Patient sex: M
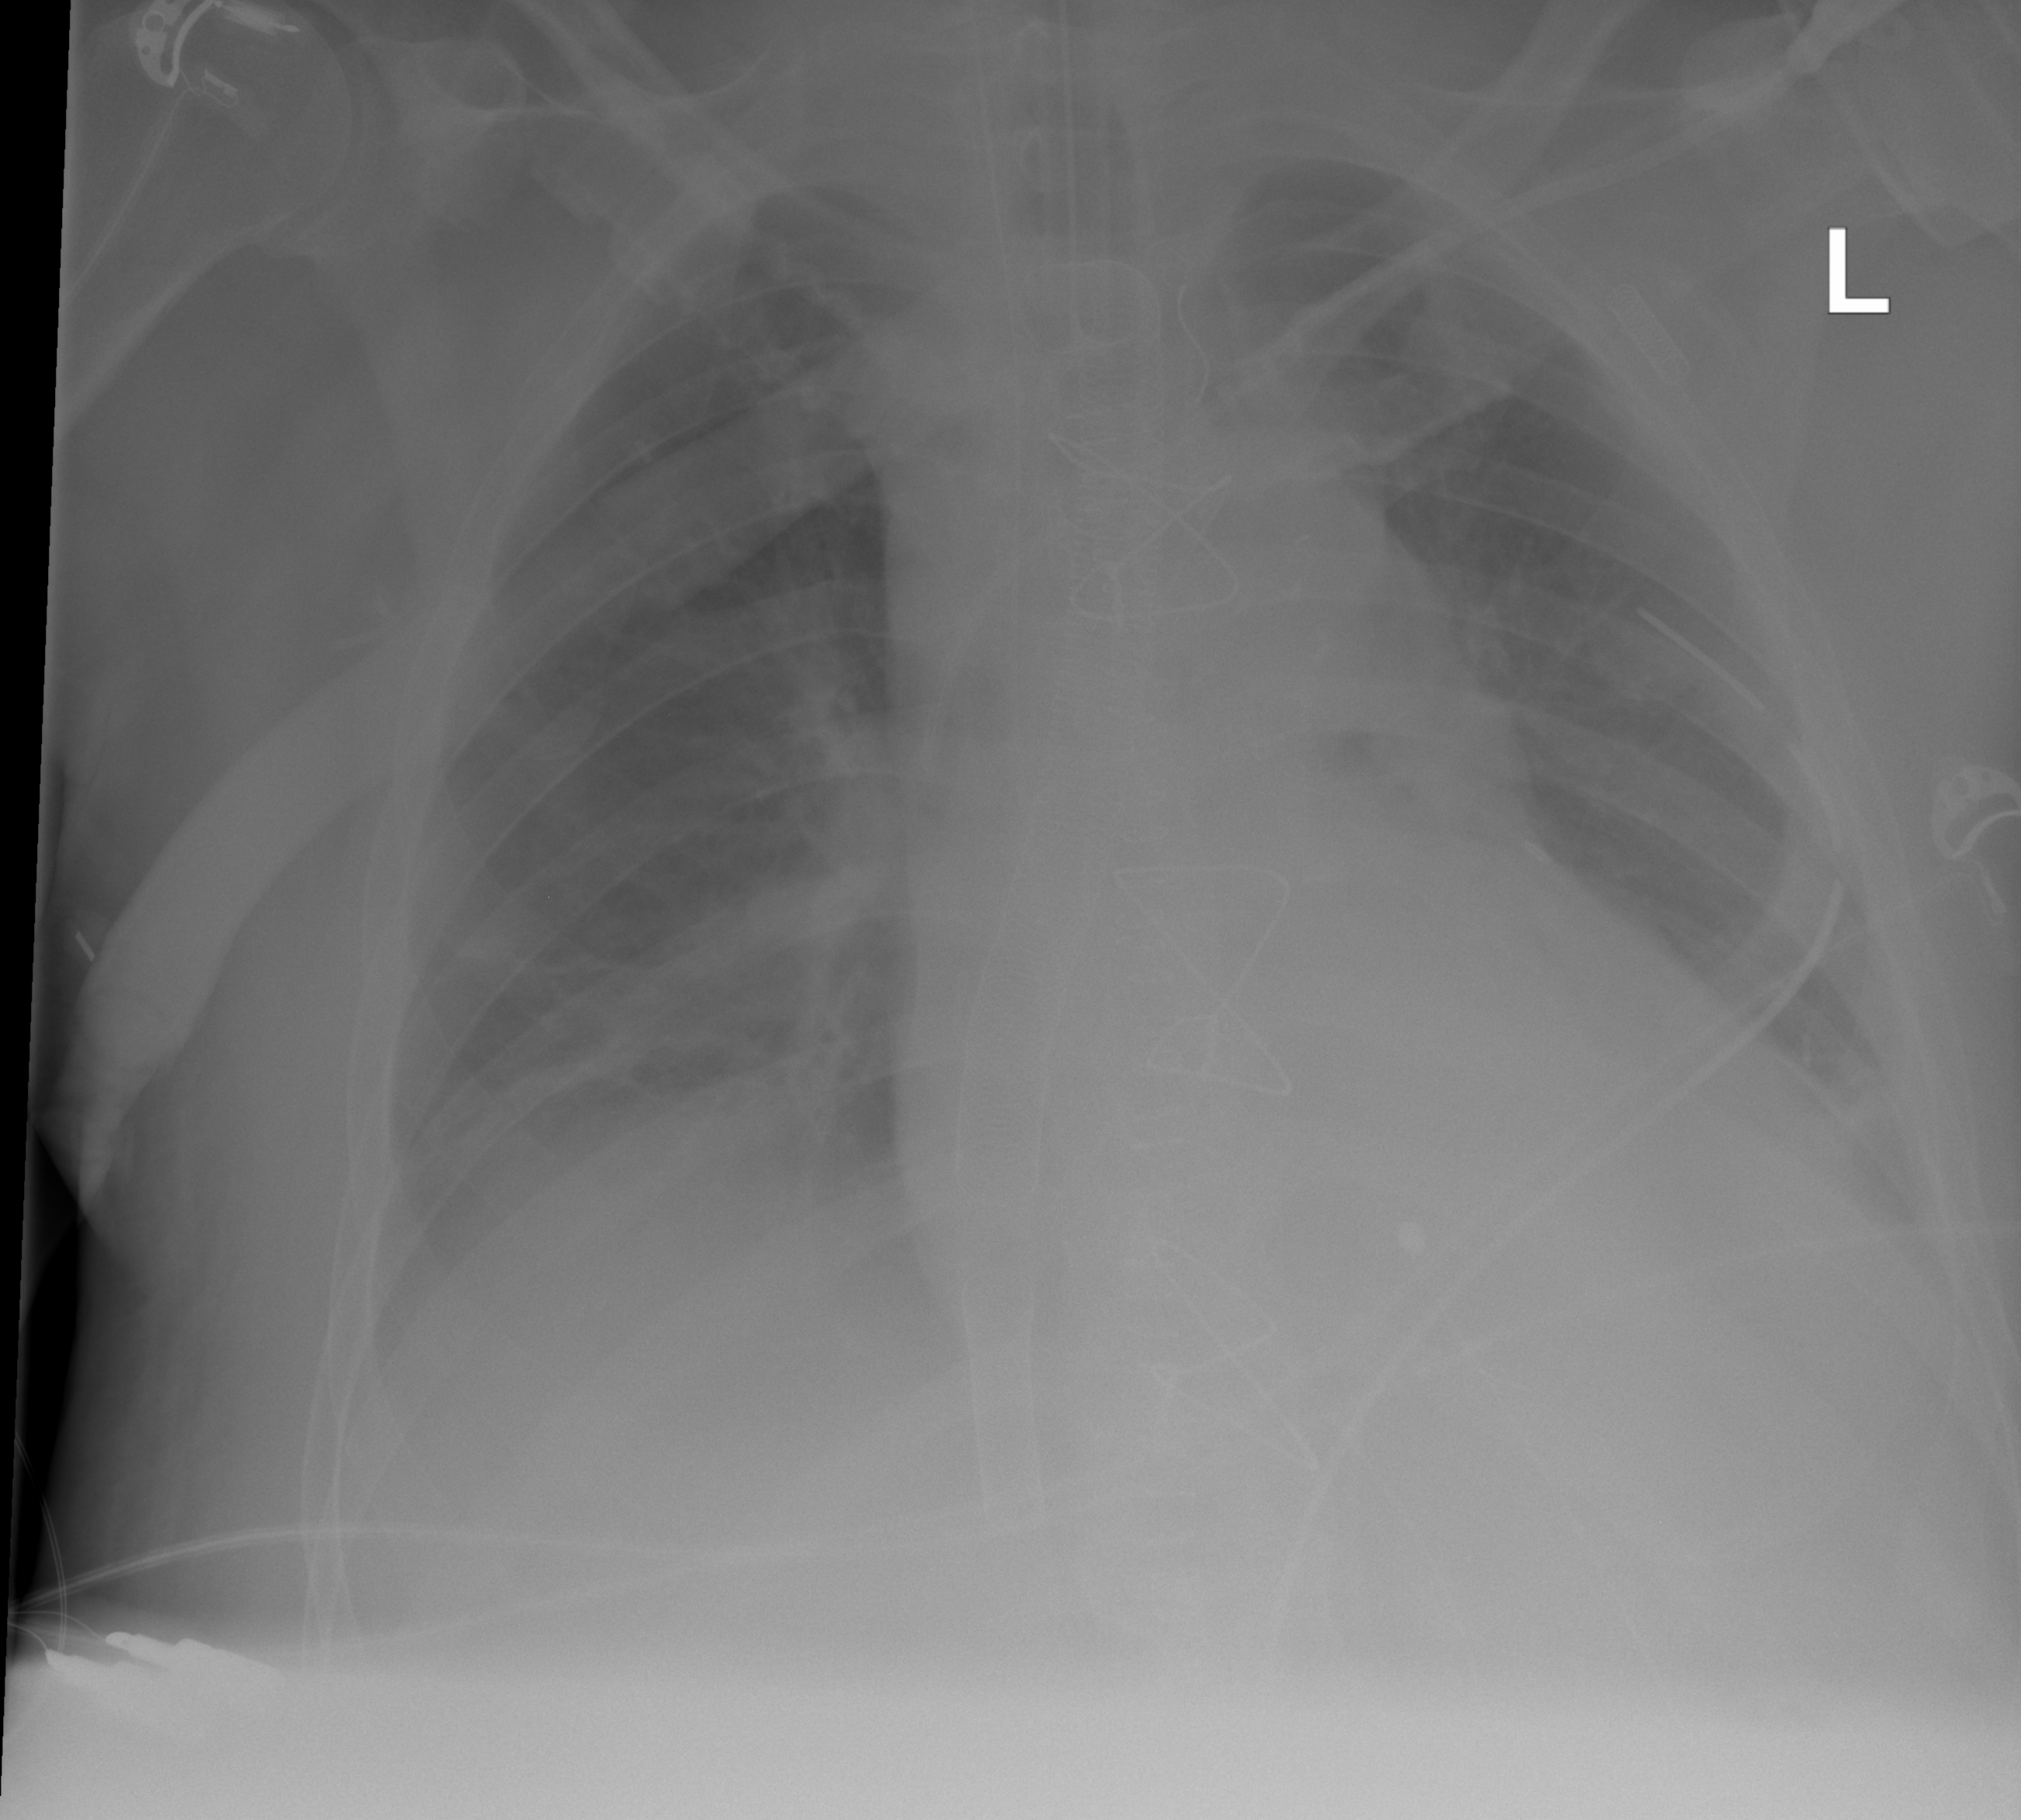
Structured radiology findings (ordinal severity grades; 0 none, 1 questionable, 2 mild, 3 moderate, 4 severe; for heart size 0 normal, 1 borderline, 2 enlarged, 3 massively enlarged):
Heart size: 2
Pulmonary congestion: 2
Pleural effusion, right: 2
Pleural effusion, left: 2
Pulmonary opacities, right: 1
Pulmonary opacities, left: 0
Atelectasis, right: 2
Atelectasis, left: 2